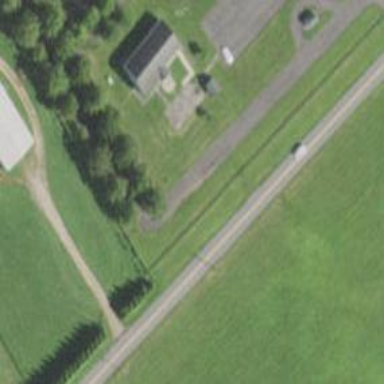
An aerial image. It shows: Driveway.